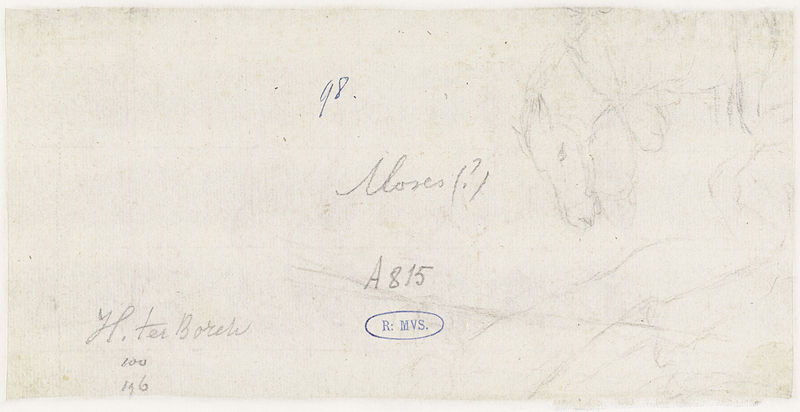
Titel: Schets van een paard
Künstler: Gesina ter Borch
Standort: Amsterdam
Institution: Rijksmuseum
Schlagwörter: white, empty, horses, head, light, river, drawing, paper, black and white, sketch, writing, letter, draft, signature, back, ears, pencil, eye, horse, hoof, stamp, eat, eating, faded, text, mane, leg, words, moses, date, divinci, faint, ?, nostril, note, h, opposite, document, a, not art, question mark, 1815, 815, a815, aloses, borch, h ter borch, r: mvs, 196, 98, h.ter boren, 100, bleedthrogh, bleedthrough